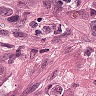
Metastatic tissue present: yes